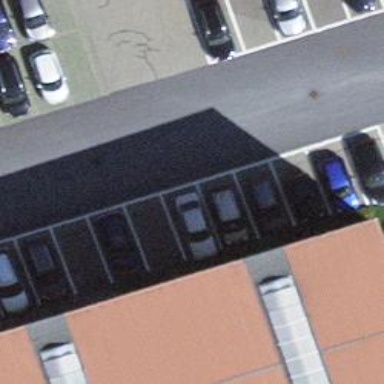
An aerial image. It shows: Road serving as parking aisle.